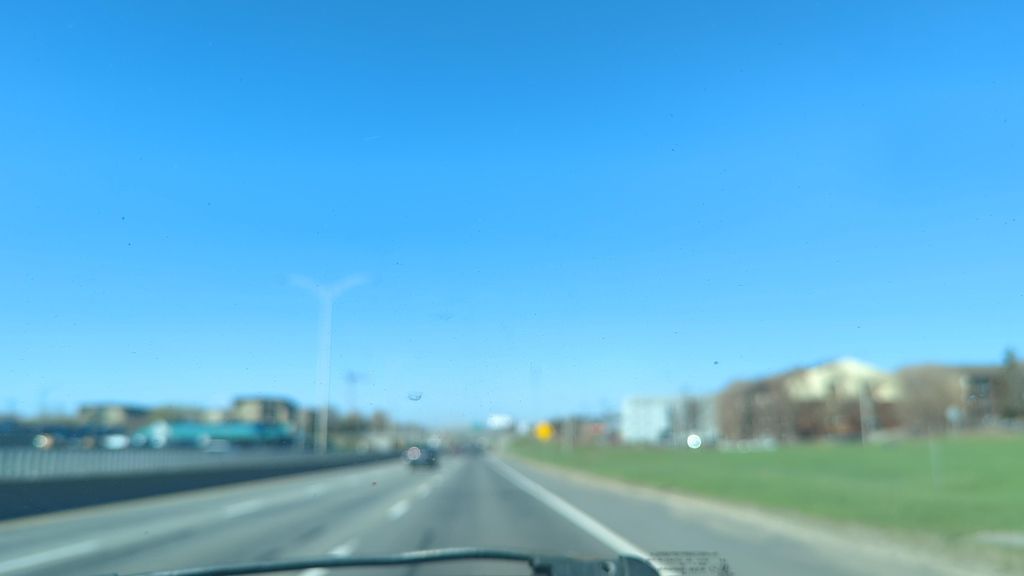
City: quebec_city